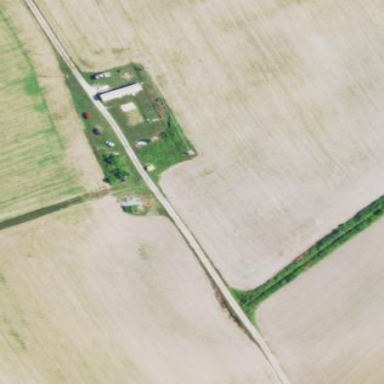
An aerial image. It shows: Farmyard area.